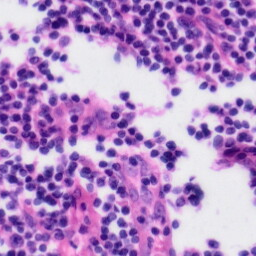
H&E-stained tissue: Tonsil